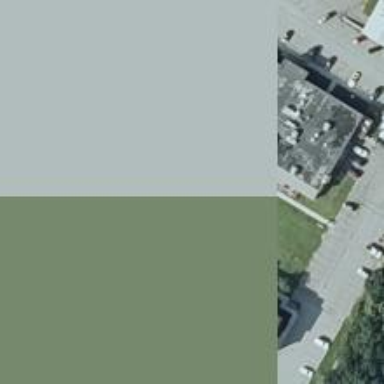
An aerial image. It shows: Commercial building.